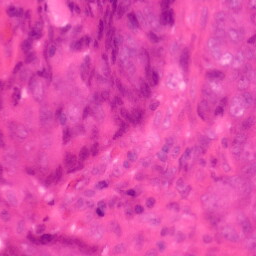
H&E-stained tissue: Colon